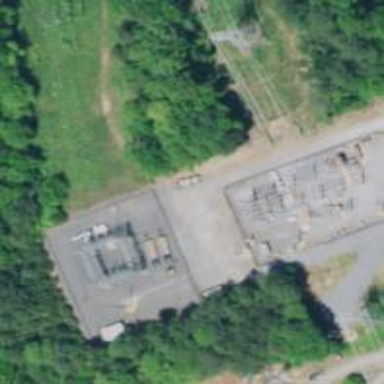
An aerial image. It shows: Fenced power substation at the transmission level.